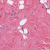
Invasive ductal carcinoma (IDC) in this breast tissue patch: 0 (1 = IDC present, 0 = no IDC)